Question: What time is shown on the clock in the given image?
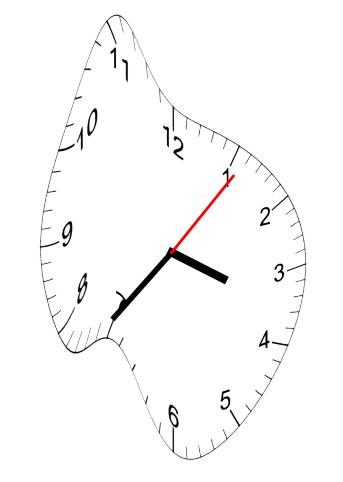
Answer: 03:36:06